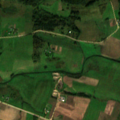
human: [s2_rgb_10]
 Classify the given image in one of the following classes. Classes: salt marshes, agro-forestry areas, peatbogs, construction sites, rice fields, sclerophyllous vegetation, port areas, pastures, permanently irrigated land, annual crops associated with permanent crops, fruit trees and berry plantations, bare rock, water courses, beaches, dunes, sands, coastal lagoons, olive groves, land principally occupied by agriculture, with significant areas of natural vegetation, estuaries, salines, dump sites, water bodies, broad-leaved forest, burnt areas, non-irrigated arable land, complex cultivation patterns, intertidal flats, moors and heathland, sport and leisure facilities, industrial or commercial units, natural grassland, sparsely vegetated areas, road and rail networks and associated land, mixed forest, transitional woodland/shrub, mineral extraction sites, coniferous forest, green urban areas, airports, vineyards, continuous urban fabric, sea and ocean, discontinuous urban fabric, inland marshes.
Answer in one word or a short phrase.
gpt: non-irrigated arable land, pastures, complex cultivation patterns, broad-leaved forest